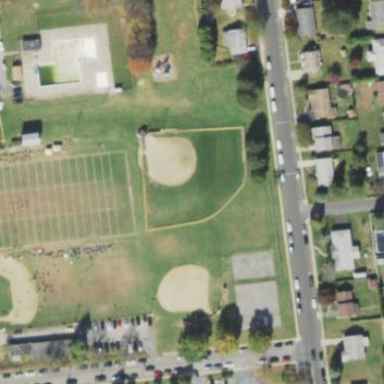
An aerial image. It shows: Baseball pitch for leisure land activities.